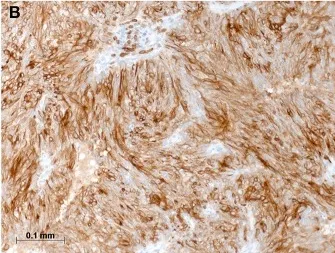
Immunostaining for CD5.
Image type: pathology (immunostaining)